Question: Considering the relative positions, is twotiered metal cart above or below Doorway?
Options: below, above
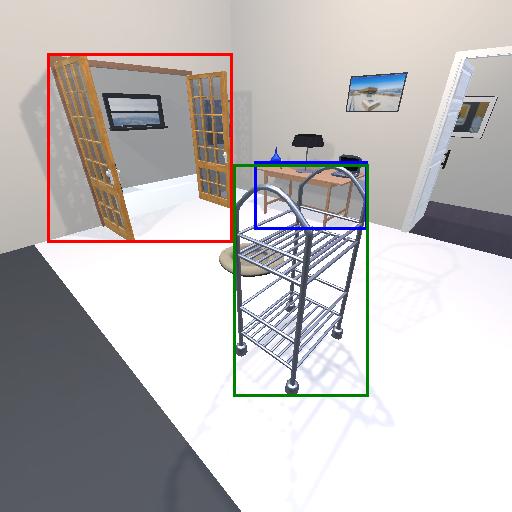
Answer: below